Interaction volume radius: 5 \u00c5
Interaction volume height: 15 \u00c5
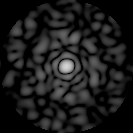
Disorder parameter: 0.7712